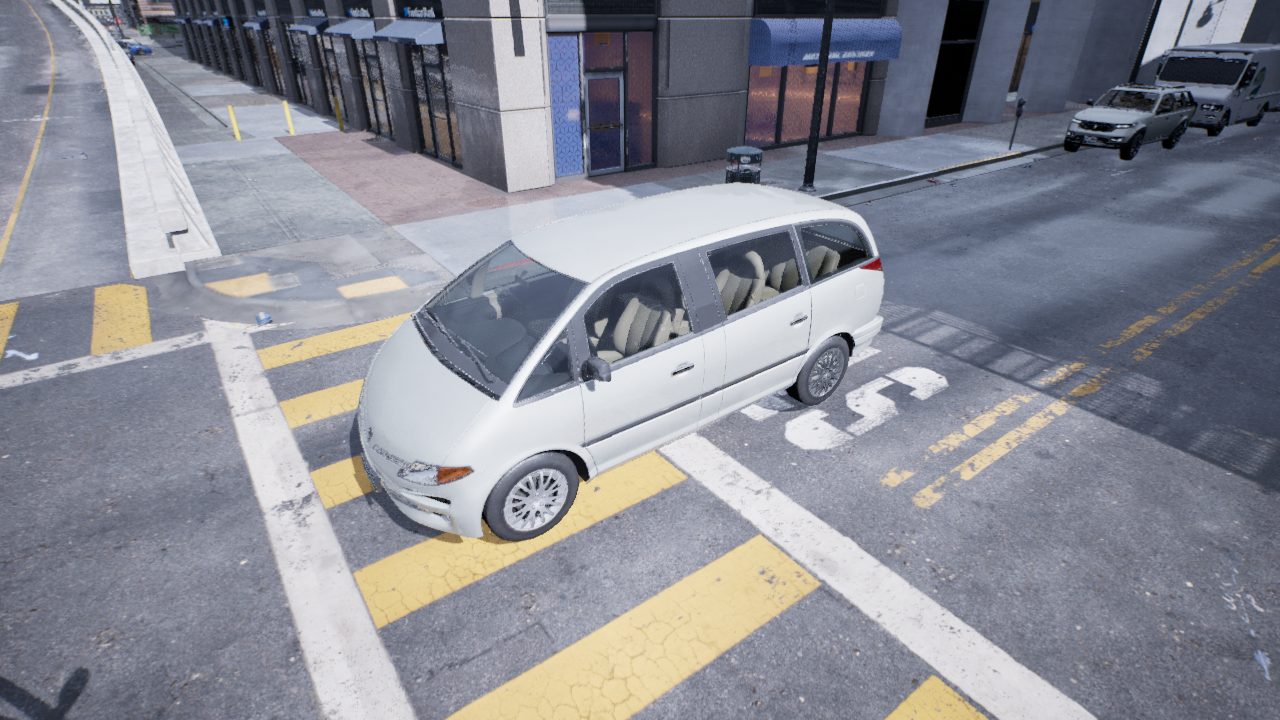
Venue: residential
Lighting: overcast
Vehicle rig: minivan